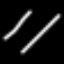
Label: line